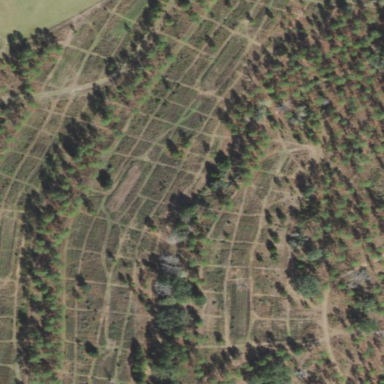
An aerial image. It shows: Forest dominated by needle-leaved trees.